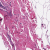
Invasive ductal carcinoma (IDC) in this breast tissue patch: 0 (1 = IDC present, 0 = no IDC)